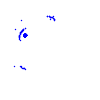
Particle: electron